Question: I am running the sklearn DBSCAN algorithm on a dataset with dimensionality 300000x50 in a Jupyter Notebook on AWS Sagemaker ("ml.t2.medium" compute instance). The dataset contains feature vectors with 1:s and 0:s.
Once I run the cell, an orange prompt in the upper right corner "Gateway Timeout" appears after a while. The icon disappears when you click on it providing no further information. The notebook is unresponsive until you restart the notebook instance.
I have tried different values for the parameters eps and min_samples to no avail.
'''
db = DBSCAN(eps = 0.1, min_samples = 100).fit(transformed_vectors)
'''
Does "Gateway Timeout" mean that the notebook kernel has crashed or can I expect any results by waiting?
So far the calculation has been running for about 2 hours.

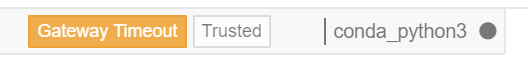
Answer: you could always pick a larger size for your notebook instance (ml.t2.medium is pretty small), but I think the better way would be to train your code a on a managed SageMaker instance. Sklearn is built-in on SageMaker, so all you have to do is bring your script, e.g.:
'''
from sagemaker.sklearn.estimator import SKLearn
sklearn = SKLearn(
entry_point="my_code.py",
train_instance_type="ml.c4.xlarge",
role=role,
sagemaker_session=sagemaker_session)
'''
Here's a complete example: <URL>